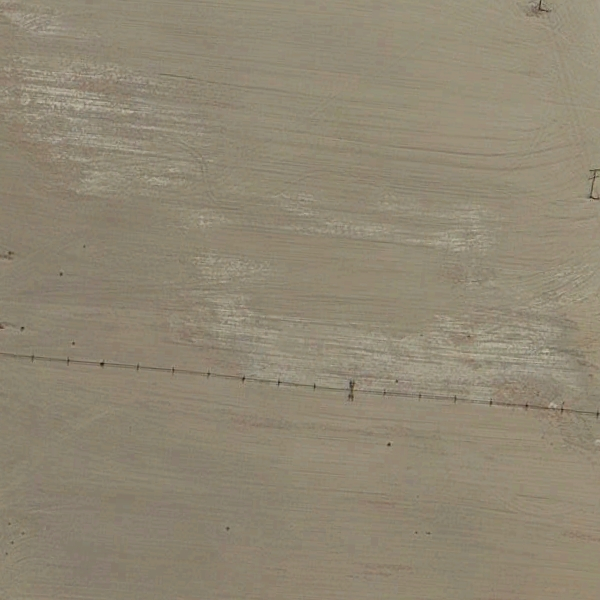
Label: BareLand